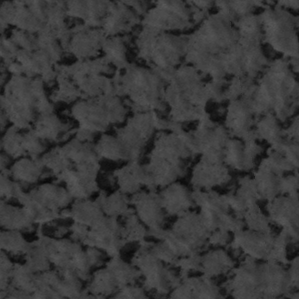
Label: frost